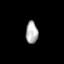
Tissue: prostate
Cell type: T cells
Senescence score: 0.7645
Nuclear area (px): 264
Mean DAPI intensity: 175.386